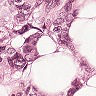
Metastatic tissue present: yes